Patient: sex F, age 72
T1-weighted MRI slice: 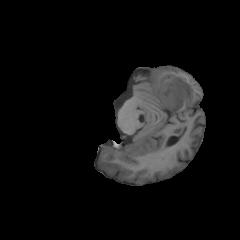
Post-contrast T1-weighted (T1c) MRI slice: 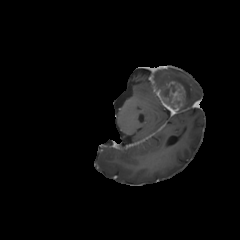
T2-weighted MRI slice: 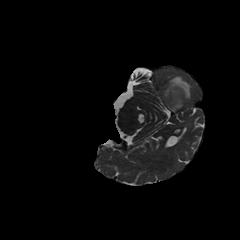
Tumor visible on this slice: yes
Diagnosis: Glioblastoma, IDH-wildtype
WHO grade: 4